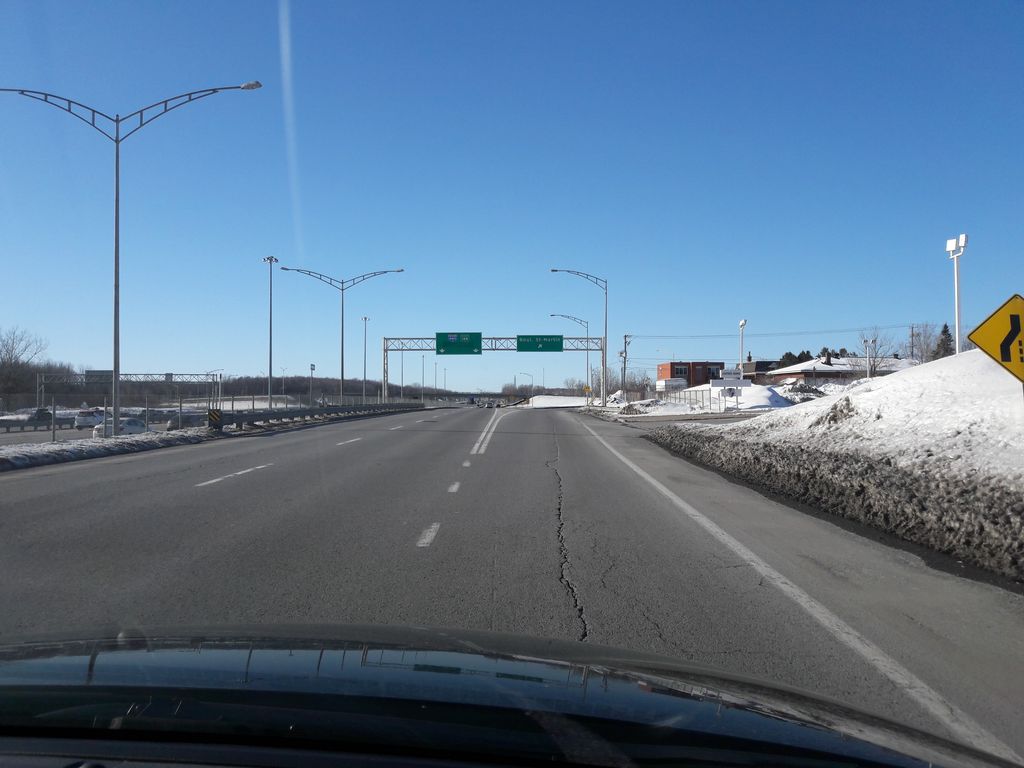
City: montreal